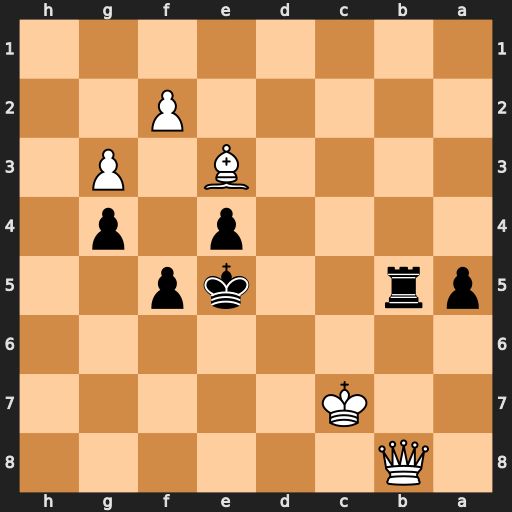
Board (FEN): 1Q6/2K5/8/pr2kp2/4p1p1/4B1P1/5P2/8
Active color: b
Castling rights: -
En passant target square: -
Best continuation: Rxb8 Kxb8 a4 Bc1 Kd4 Kc7 Kd3 Kd6 Ke2 Ke5 Kxf2